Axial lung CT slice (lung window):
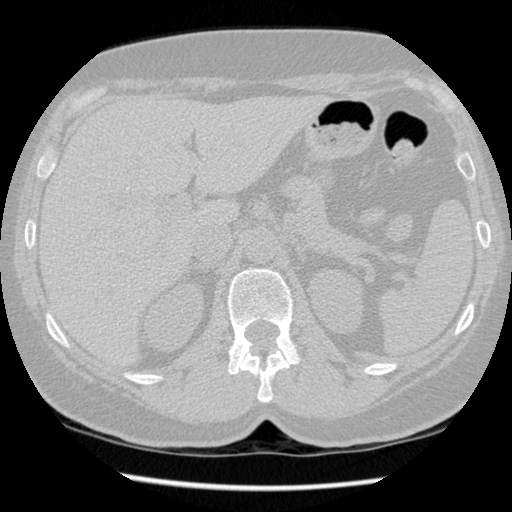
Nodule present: no